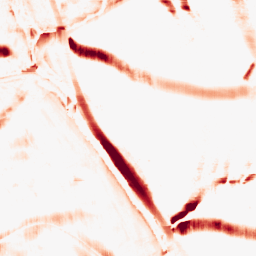
Category: morphological
Decomposition family: morphological_square
Decomposition parameters: operation: opening
size: 20
Upsampling method: linear_exact
Upsampling parameters: scale: 2
Upsampling scale: 2